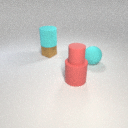
large red rubber cylinder in front of small brown rubber cube